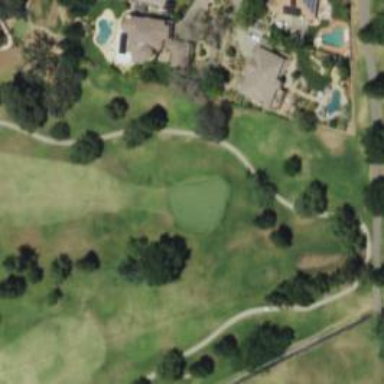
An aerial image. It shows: View of golf hole.